Field crop: maize
Growth stage: 2
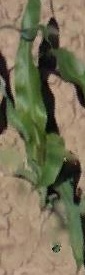
Species: maize